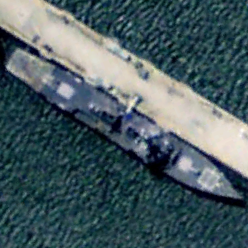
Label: destroyer